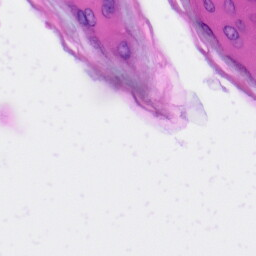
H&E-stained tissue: Skin